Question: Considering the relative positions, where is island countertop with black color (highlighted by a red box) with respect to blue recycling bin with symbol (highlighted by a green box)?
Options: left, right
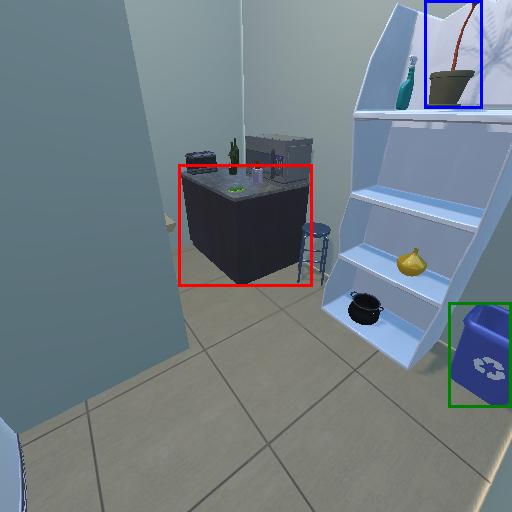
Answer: left